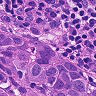
Metastatic tissue present: yes